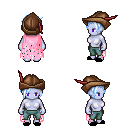
a pixel art fantasy rpg character, female body template, dark elf, purple skin, pink tattered cape, teal pants, white cyan pixie cut hairstyle, leather cap, black slippers, four views (front, back, left, right), 2x2 character sprite sheet, small pixel art, hard edges, no anti-aliasing